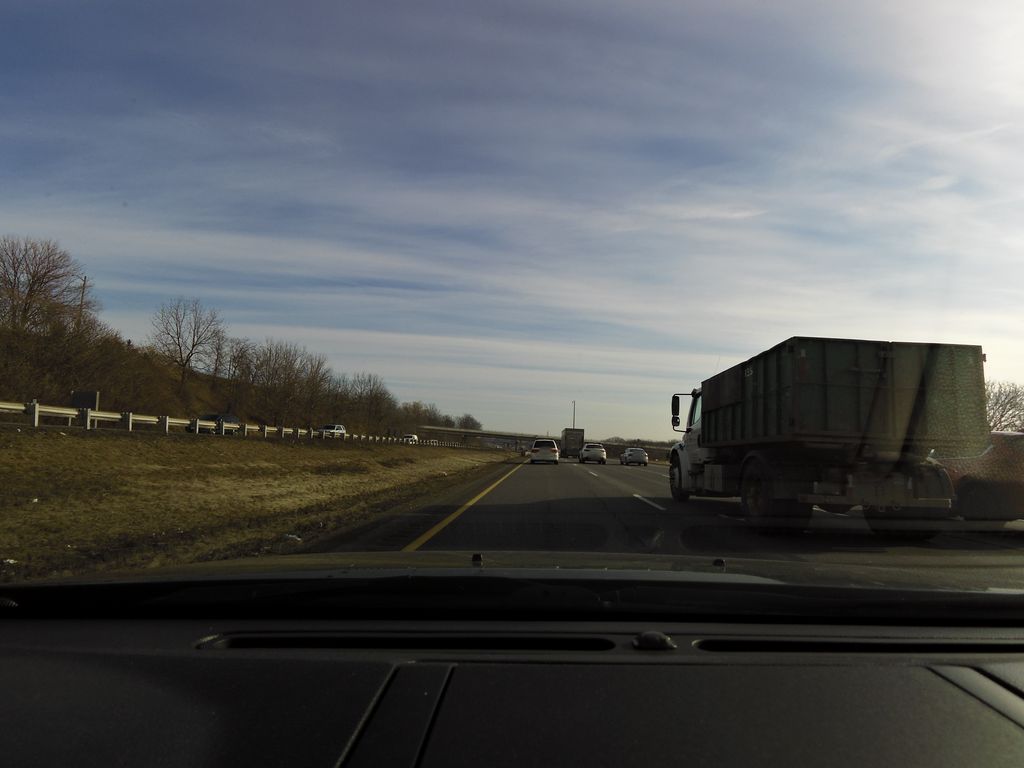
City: hamilton